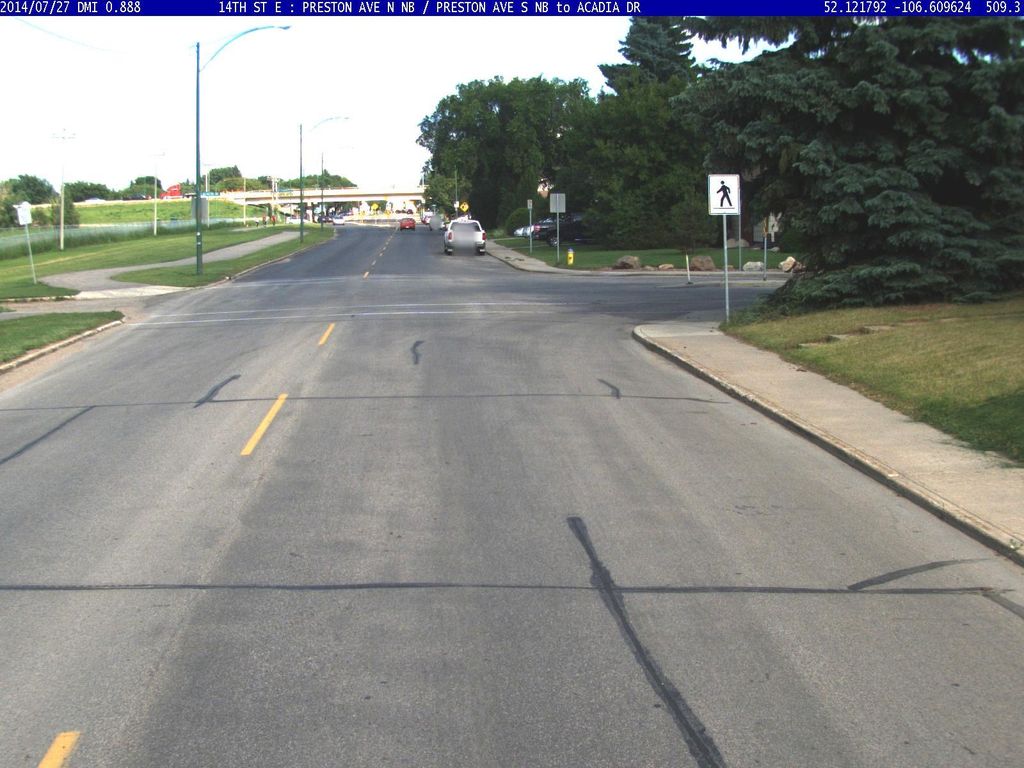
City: saskatoon